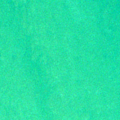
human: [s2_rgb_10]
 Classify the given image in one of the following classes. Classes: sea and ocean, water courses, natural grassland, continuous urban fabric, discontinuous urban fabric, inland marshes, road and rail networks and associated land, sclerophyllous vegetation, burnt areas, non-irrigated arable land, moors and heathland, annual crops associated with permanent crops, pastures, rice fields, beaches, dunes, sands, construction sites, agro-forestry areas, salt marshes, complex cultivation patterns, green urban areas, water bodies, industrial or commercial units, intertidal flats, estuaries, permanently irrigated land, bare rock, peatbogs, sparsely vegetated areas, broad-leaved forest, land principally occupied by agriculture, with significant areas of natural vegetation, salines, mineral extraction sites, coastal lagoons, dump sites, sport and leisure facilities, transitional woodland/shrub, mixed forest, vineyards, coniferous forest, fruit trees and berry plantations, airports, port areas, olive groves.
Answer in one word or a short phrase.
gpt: sea and ocean